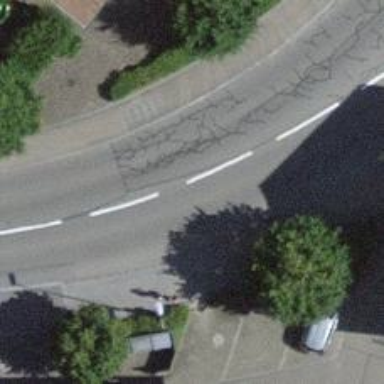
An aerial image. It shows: Public transport stop position.